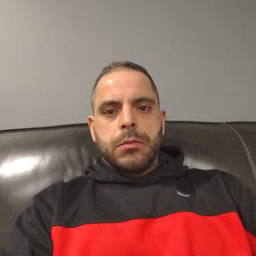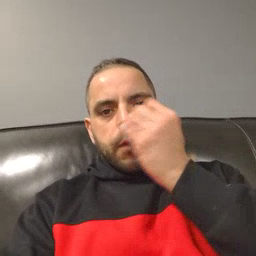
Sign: flower